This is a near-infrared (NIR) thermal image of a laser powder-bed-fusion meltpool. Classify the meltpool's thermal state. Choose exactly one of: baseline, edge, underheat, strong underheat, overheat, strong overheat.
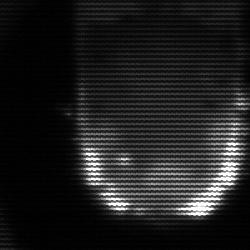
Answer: baseline